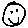
Label: smiley face